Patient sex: M
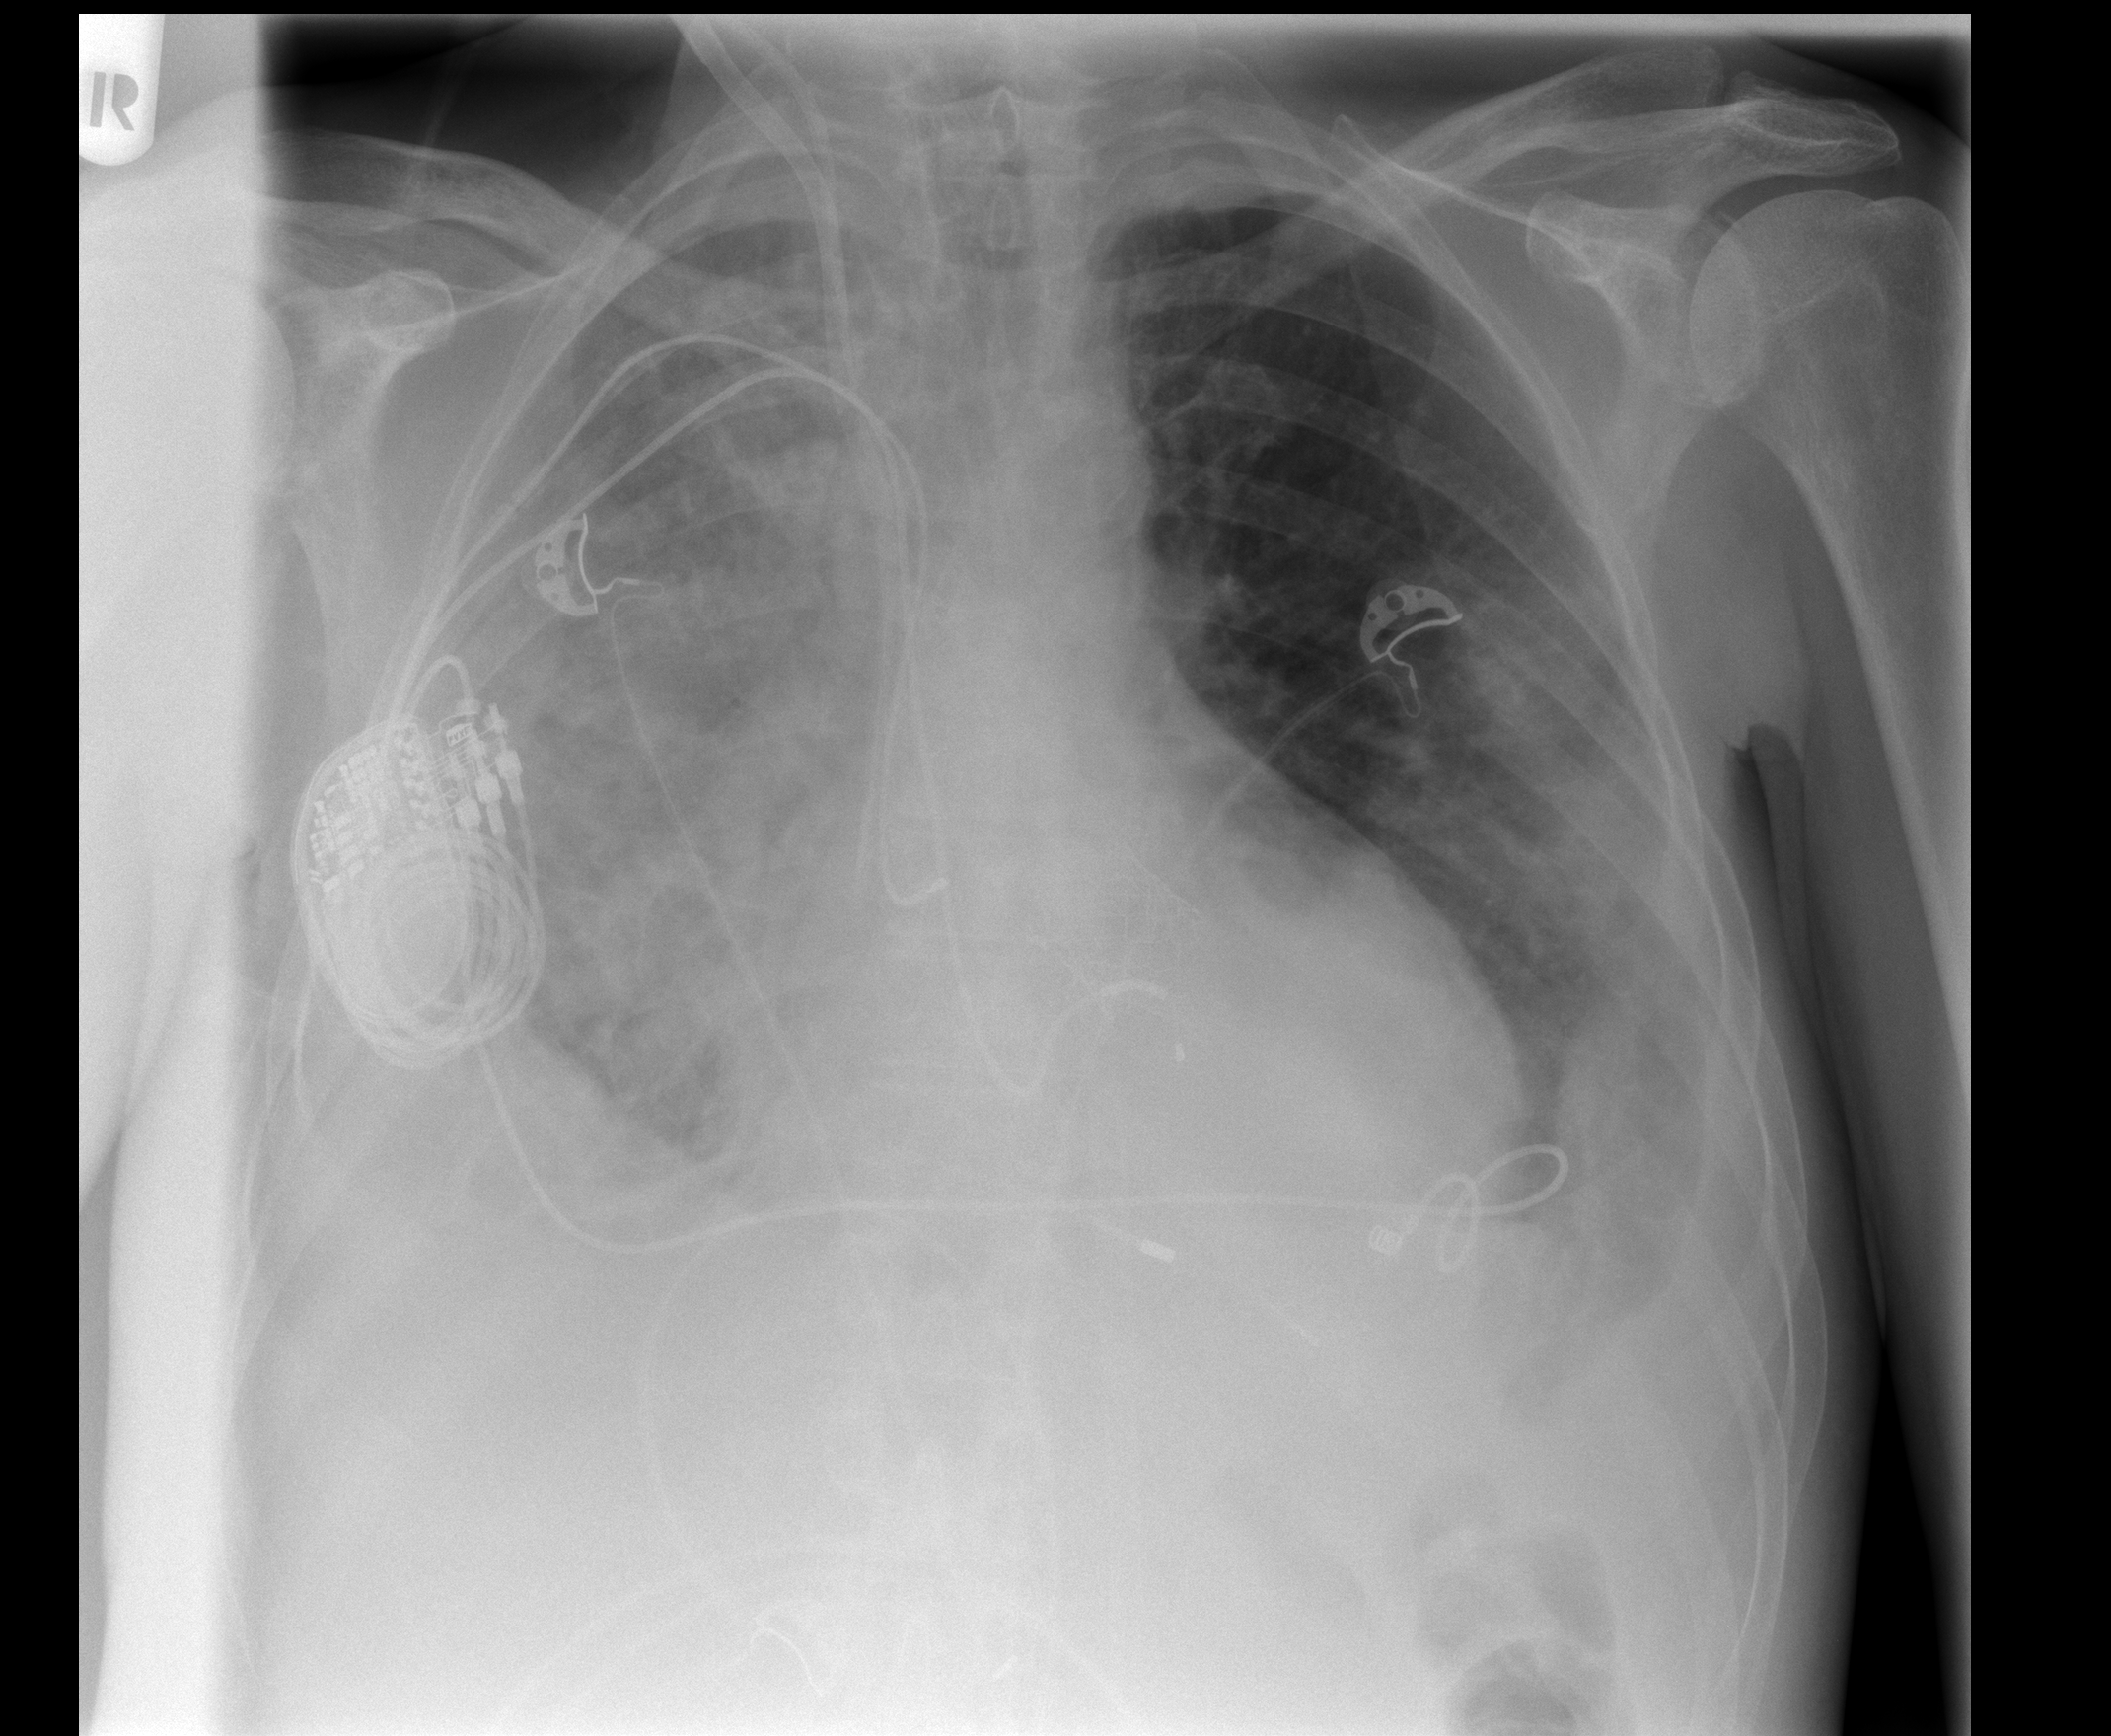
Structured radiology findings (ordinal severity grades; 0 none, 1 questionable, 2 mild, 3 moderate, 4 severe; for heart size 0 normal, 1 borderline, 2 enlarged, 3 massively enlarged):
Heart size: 2
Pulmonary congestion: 2
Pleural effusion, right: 3
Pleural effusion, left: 2
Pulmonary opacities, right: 3
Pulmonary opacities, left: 2
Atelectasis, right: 3
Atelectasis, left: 2